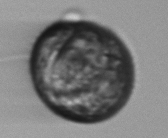
Label: Margalefidinium